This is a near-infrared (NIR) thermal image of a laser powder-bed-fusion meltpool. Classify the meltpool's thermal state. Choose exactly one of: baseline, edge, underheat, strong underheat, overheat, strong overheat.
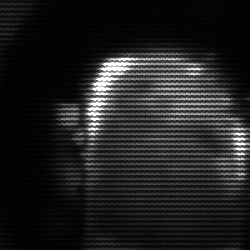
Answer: baseline